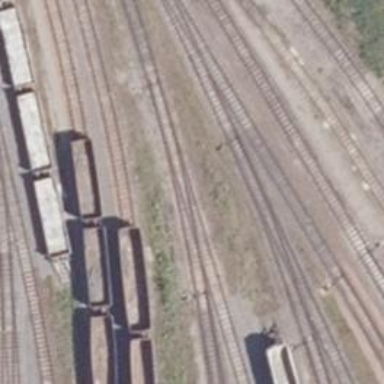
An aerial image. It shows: Railway switch.